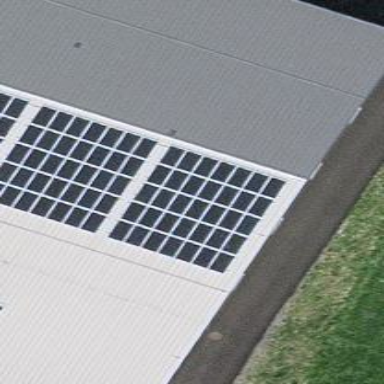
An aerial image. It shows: Solar power generator utilizing photovoltaic technology with solar photovoltaic panels.